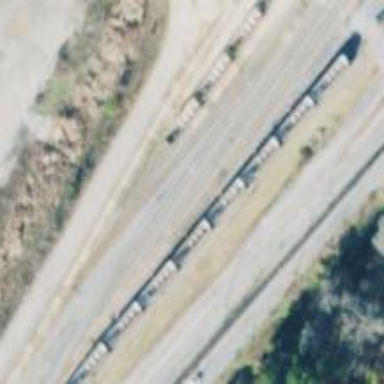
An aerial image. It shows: Rail spur service for freight transportation made of ash.